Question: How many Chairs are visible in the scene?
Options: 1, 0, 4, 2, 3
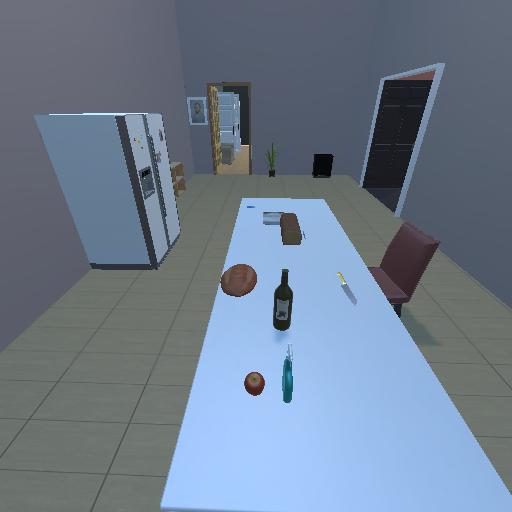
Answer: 1